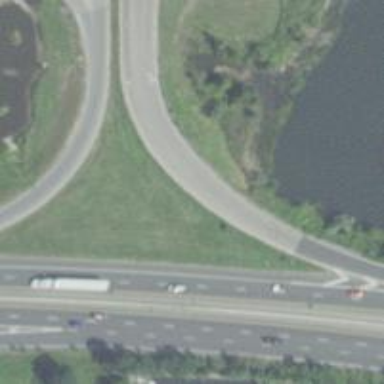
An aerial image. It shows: Asphalt motorway link.